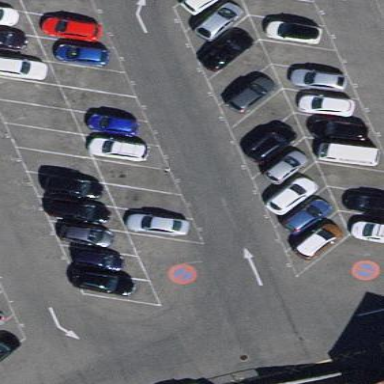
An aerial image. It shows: Parking area with asphalt surface.